Question: I am writting an application that display a listView (with an image and some texts). I wrote my adapter, I recyle view and use a viewholder, all is working nice (but not very smoothly).
But by just having the listview displayed I can see in LogCat thousand and thousand of objects freed by the gc (~12000 every 3s )
It doesn't seems very normal too me.

Is there a way to know what is the class of the most gced object or some kind of logs (or stats) of the gc ? For me to understand why my application is spamming new objects that are immediately gced ?
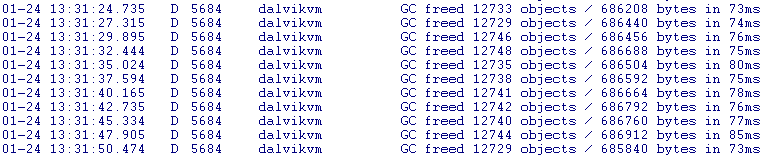
Answer: As I still can't comment, I add a new answer :-(
It all depends what you do inside your adapter. You write you have XML data. You do the parsing inside? The DOM classes produce unbelievable amounts of garbage (and are slow as hell). If you have to parse DOM, do it outside the adapter and/or cache the results.
Also, any enumeration you do (ex: 'for (String x : xarray)') produces lot of garbage. Same for String operations (consider using StringBuilder). Try to not use function-local variables, put them into some more global scope (if not, its garbage).
You display bitmaps? You create the Bitmap objects inside the adapter and then assign to the ImageView? Slow and lots of garbage, too.
I guess thats all of the common garbage and slow-UI-experience pitfalls. Anyone? ;)
Regards,
Oliver